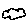
Label: cloud